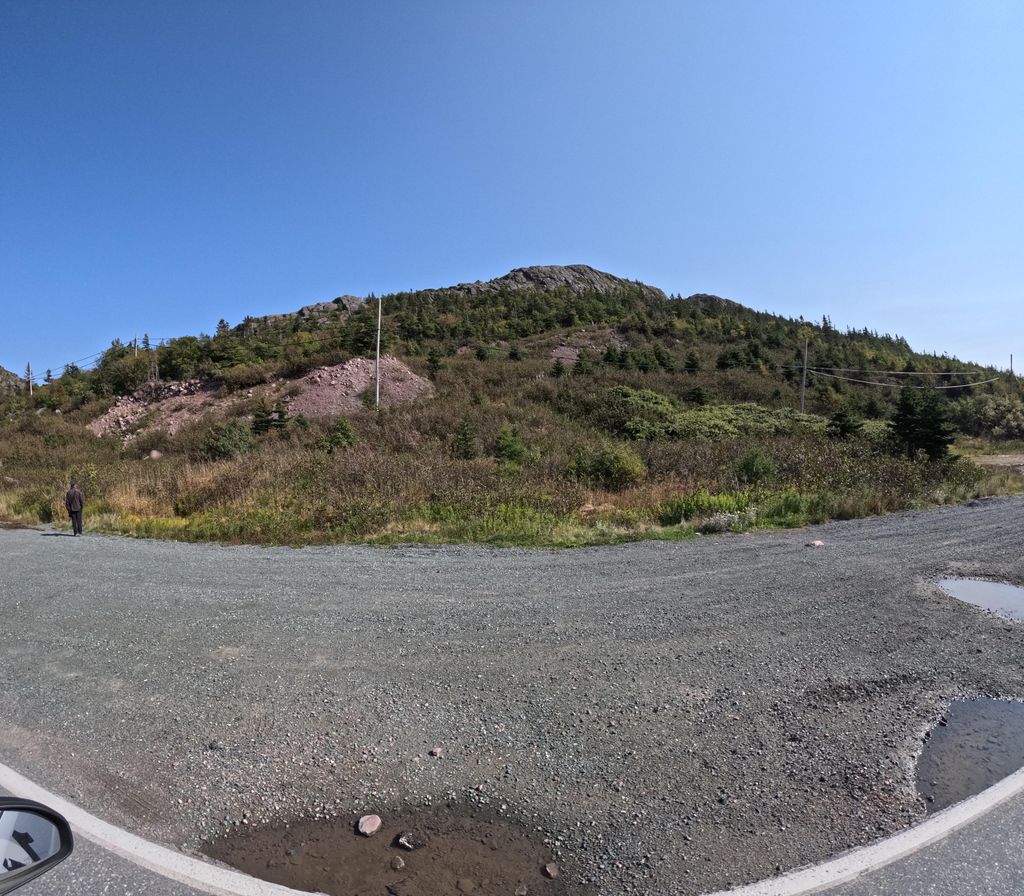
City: st_johns